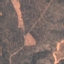
Land use / land cover: HerbaceousVegetation